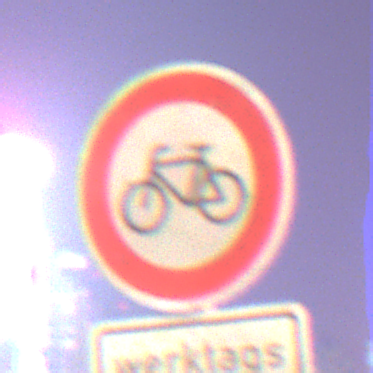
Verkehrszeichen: VerbotRadverkehr
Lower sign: ZeitangabenMitBeschraenkungAufWochentage7
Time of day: Night
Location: Outdoor (Urban)
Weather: PartlyCloudy
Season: NotSpecified
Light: Natural